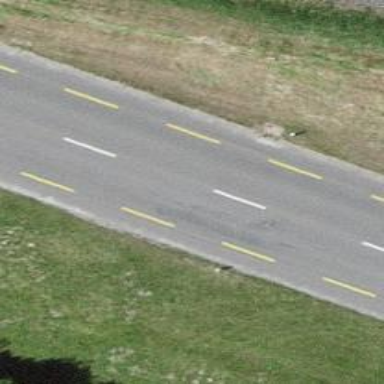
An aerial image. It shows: Secondary road with dedicated lane for cyclists.